Chest X-ray:
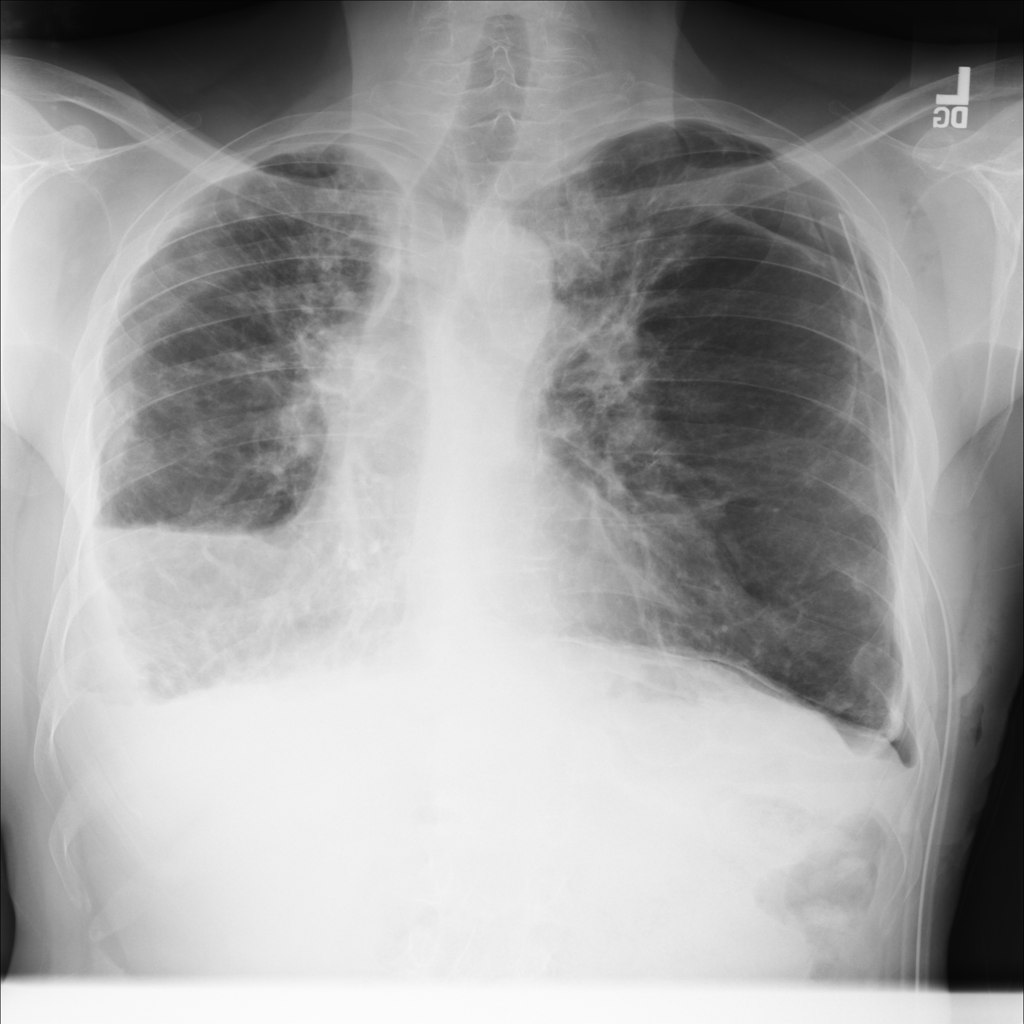
Findings: Pneumothorax, Fibrosis, Emphysema, Effusion, Pleural Thickening
No abnormal finding: no